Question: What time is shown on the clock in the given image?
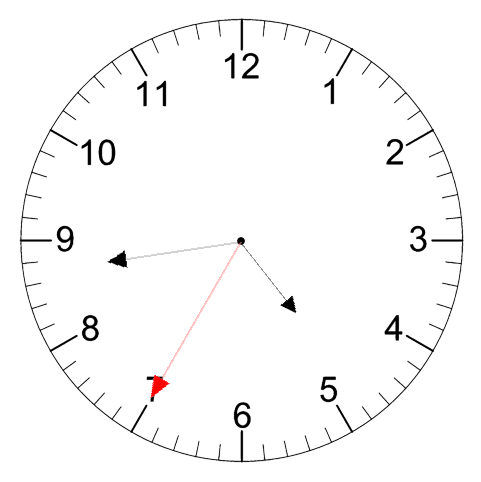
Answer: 04:43:35